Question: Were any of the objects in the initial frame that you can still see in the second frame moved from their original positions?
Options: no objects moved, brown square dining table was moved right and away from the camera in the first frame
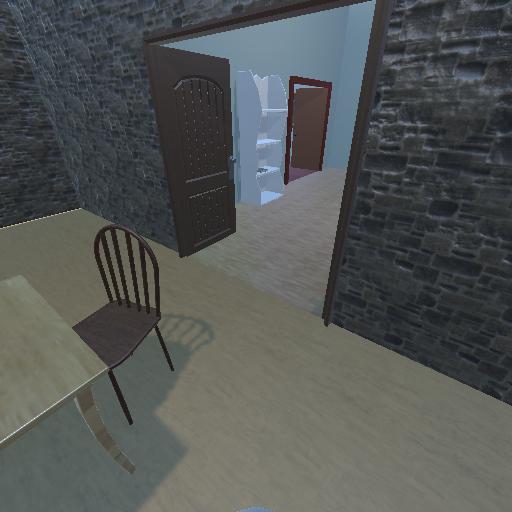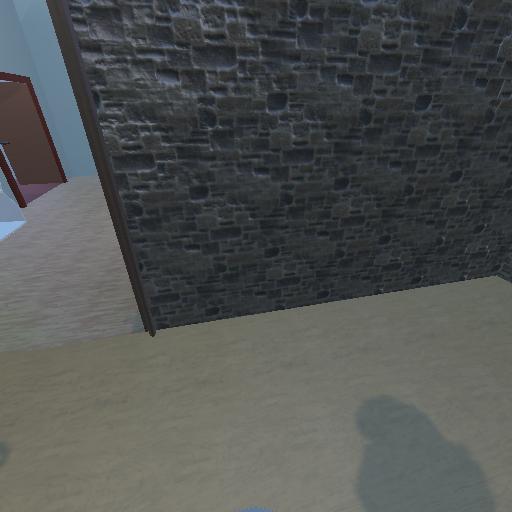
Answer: no objects moved